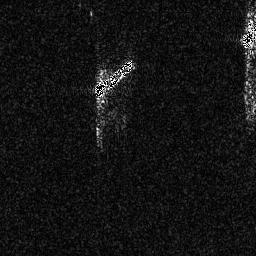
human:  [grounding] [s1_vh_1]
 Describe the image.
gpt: In the satellite image, there is  <ref>1 large ship </ref> <box>[[35, 22, 53, 37, 0]]</box> located at center.